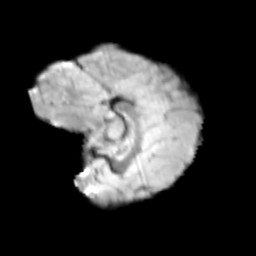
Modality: T2w
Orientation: sagittal
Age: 12
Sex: female
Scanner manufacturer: siemens
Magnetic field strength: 3 T
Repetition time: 3.8 s
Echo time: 0.07 s